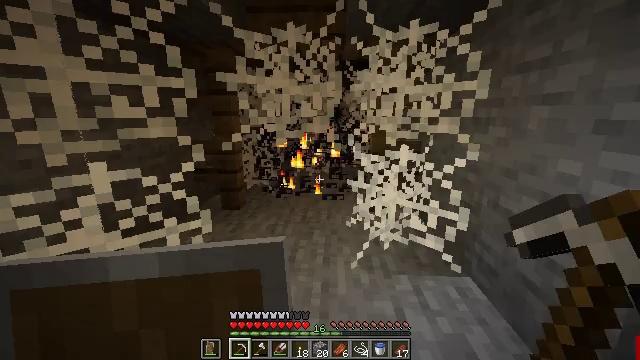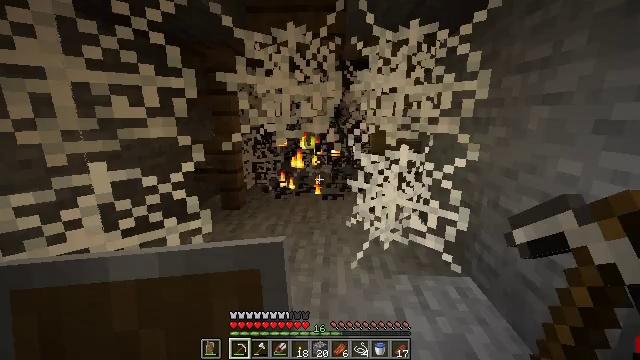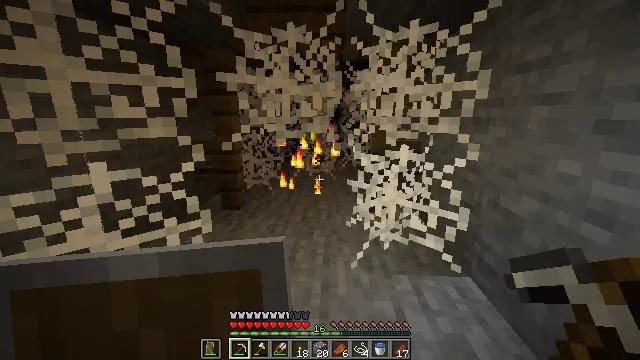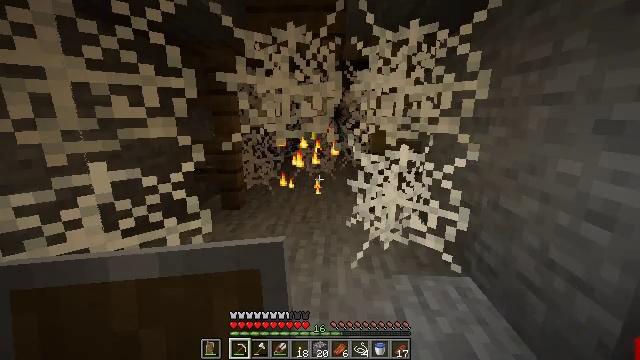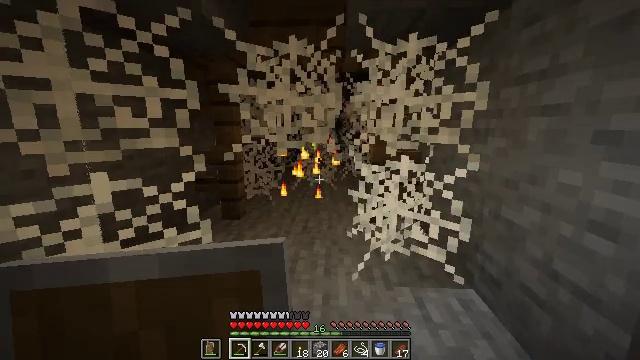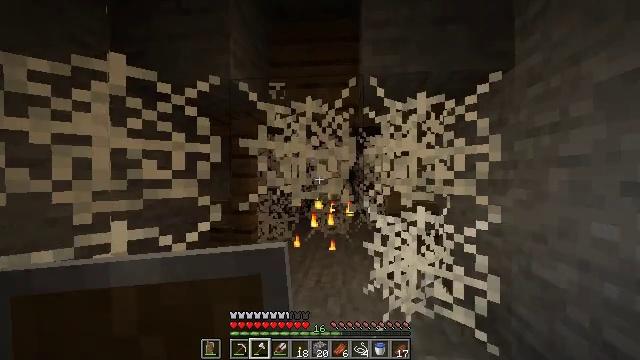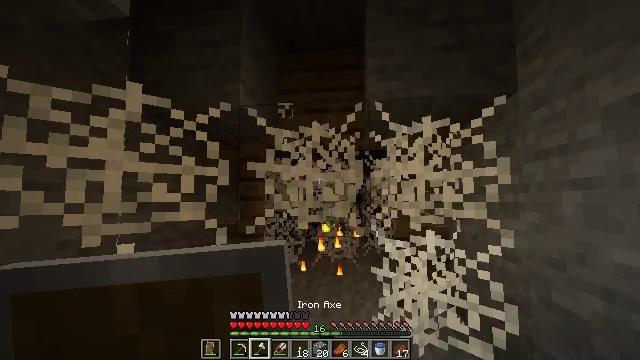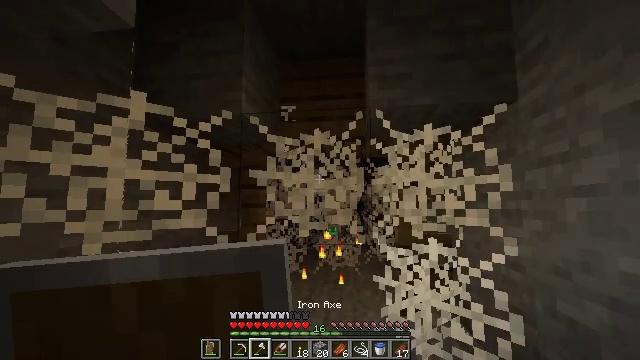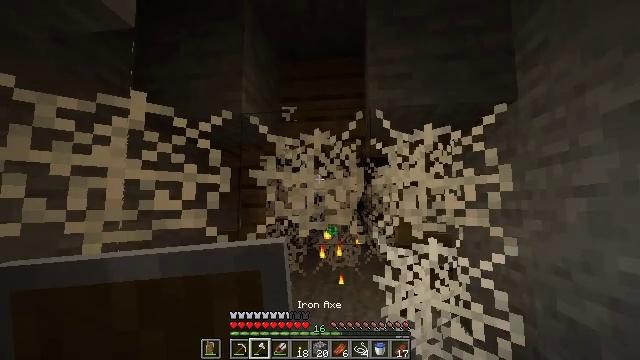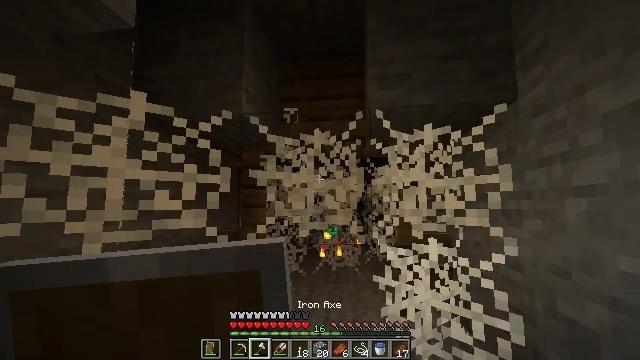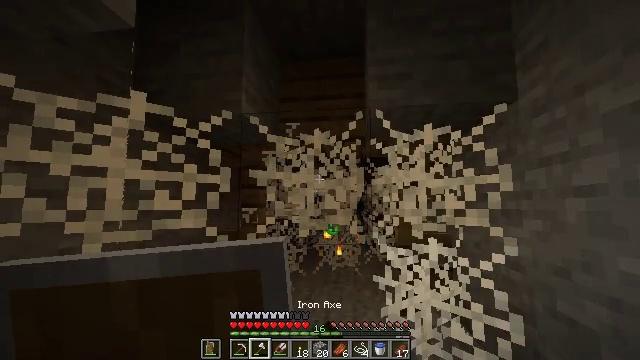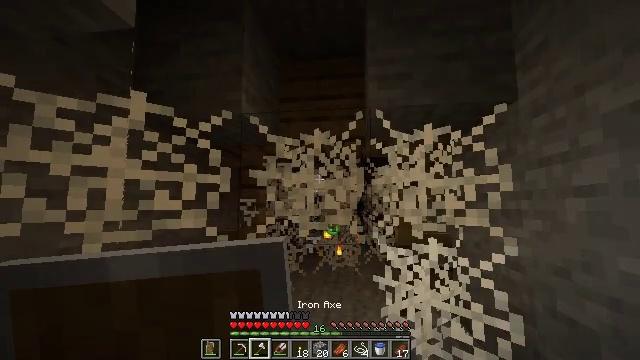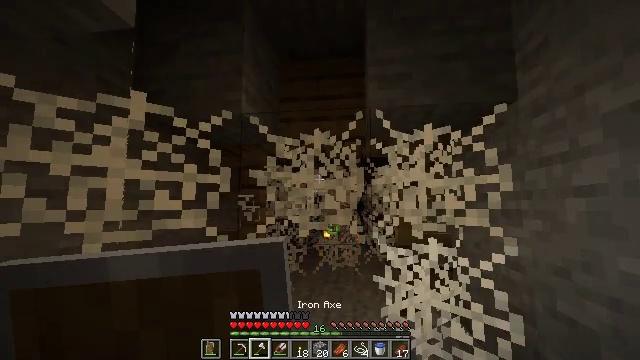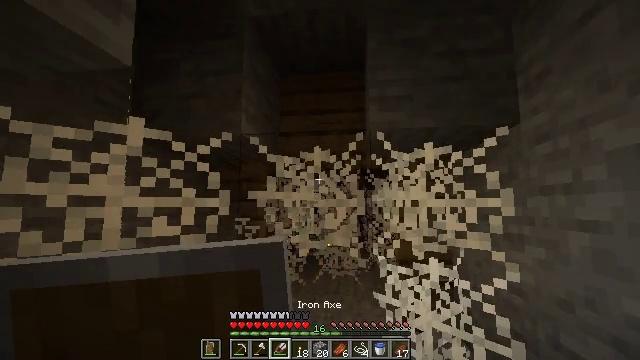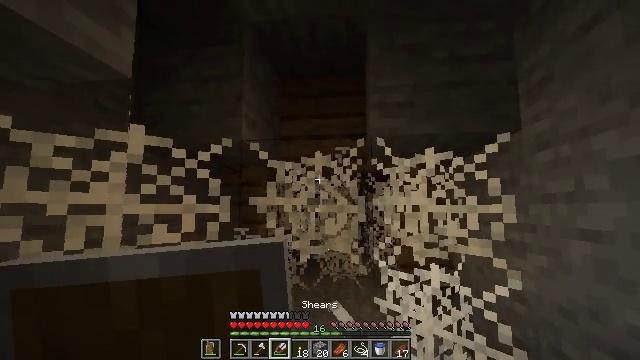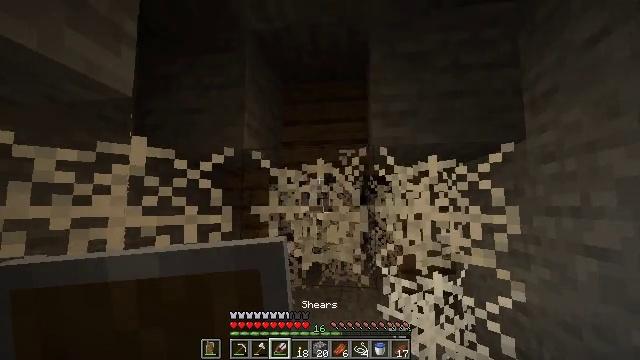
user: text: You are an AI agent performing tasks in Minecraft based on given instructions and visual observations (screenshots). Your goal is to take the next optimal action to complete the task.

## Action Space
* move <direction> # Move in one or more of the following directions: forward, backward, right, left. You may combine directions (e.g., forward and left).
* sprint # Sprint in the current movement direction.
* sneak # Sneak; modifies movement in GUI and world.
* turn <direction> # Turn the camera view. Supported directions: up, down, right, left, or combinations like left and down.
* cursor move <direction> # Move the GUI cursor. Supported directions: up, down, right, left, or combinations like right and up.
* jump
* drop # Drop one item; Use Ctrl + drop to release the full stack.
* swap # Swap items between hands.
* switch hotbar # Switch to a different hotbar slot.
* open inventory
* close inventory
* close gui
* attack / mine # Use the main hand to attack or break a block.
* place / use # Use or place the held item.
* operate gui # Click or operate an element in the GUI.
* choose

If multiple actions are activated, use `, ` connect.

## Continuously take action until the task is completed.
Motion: motion action
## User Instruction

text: Remove the cobweb to avoid getting stuck.
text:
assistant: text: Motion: sneak, attack / mine
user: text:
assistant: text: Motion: sneak, attack / mine
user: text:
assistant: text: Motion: sneak, attack / mine
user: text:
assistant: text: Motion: sneak, turn up, attack / mine
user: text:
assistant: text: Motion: sneak, turn left and up, attack / mine, switch to hotbar 2
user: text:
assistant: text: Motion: sneak, turn left and up, attack / mine, switch to hotbar 2
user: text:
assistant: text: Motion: sneak, turn up, attack / mine, switch to hotbar 2
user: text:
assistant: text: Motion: sneak, attack / mine
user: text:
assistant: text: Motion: sneak, attack / mine
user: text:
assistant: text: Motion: sneak, attack / mine
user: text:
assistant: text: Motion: sneak, attack / mine
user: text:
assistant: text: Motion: attack / mine
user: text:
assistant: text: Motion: attack / mine, switch to hotbar 3
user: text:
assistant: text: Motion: attack / mine, switch to hotbar 3
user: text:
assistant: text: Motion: attack / mine, switch to hotbar 3
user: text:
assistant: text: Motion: turn down, attack / mine
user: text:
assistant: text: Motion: turn down, attack / mine
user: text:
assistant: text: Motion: turn down, attack / mine
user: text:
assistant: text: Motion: attack / mine
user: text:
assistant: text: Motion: attack / mine
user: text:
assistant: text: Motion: attack / mine
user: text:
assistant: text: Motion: attack / mine
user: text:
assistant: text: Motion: attack / mine
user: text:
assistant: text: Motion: attack / mine
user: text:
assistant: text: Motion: move back, attack / mine
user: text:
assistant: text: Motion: move back, attack / mine
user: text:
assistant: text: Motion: move back, turn left and down, attack / mine
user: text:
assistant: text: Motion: move back, turn left and down, attack / mine
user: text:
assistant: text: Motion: turn left and down, attack / mine
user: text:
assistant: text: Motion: attack / mine